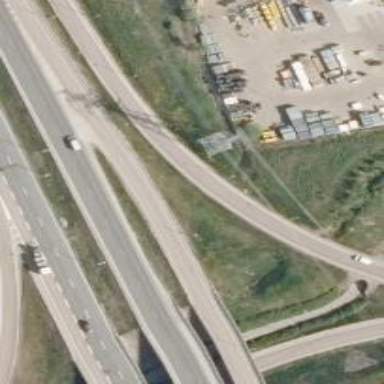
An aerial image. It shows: Trunk link road with asphalt surface.